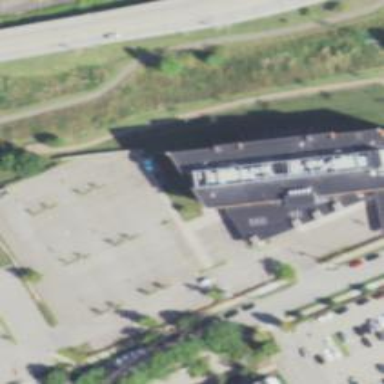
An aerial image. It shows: Parking space is available.